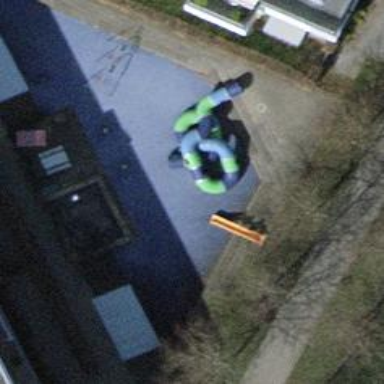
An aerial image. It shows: Playground area for leisure activities on the land.